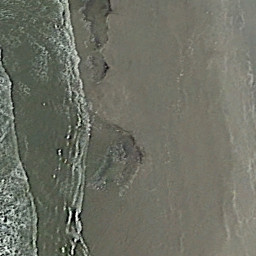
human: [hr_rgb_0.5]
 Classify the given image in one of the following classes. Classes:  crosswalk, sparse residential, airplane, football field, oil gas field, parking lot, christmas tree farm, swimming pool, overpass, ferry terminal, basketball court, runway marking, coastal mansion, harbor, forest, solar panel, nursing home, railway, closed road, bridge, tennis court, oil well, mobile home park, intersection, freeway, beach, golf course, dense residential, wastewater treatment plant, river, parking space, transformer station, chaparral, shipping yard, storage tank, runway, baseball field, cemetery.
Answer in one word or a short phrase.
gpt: beach